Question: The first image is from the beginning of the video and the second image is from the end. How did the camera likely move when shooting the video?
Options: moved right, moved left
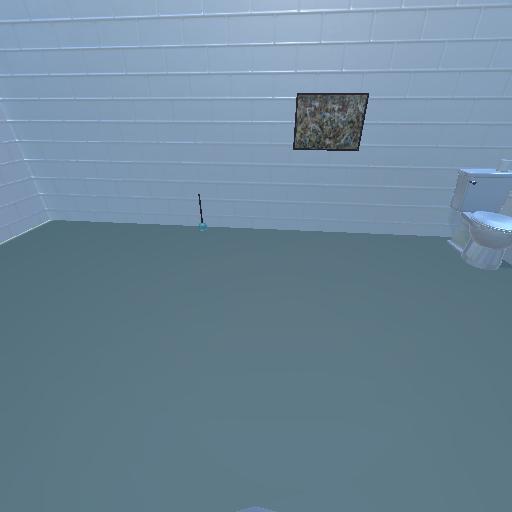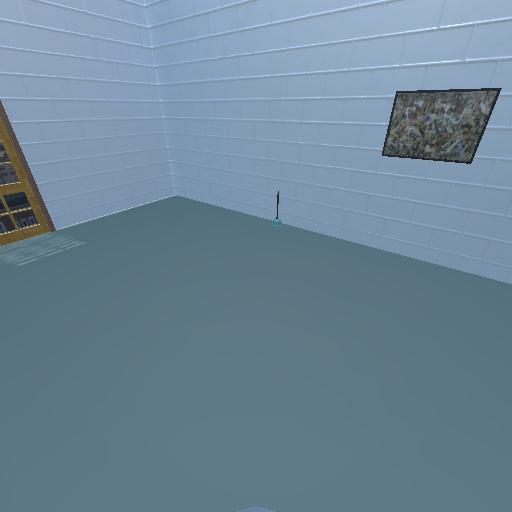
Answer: moved right